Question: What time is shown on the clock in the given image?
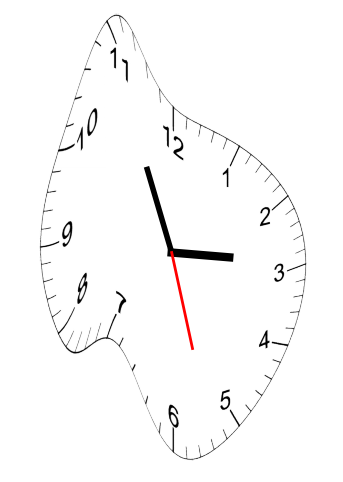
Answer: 02:55:27